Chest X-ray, AP view. Patient: 20 years old, sex M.
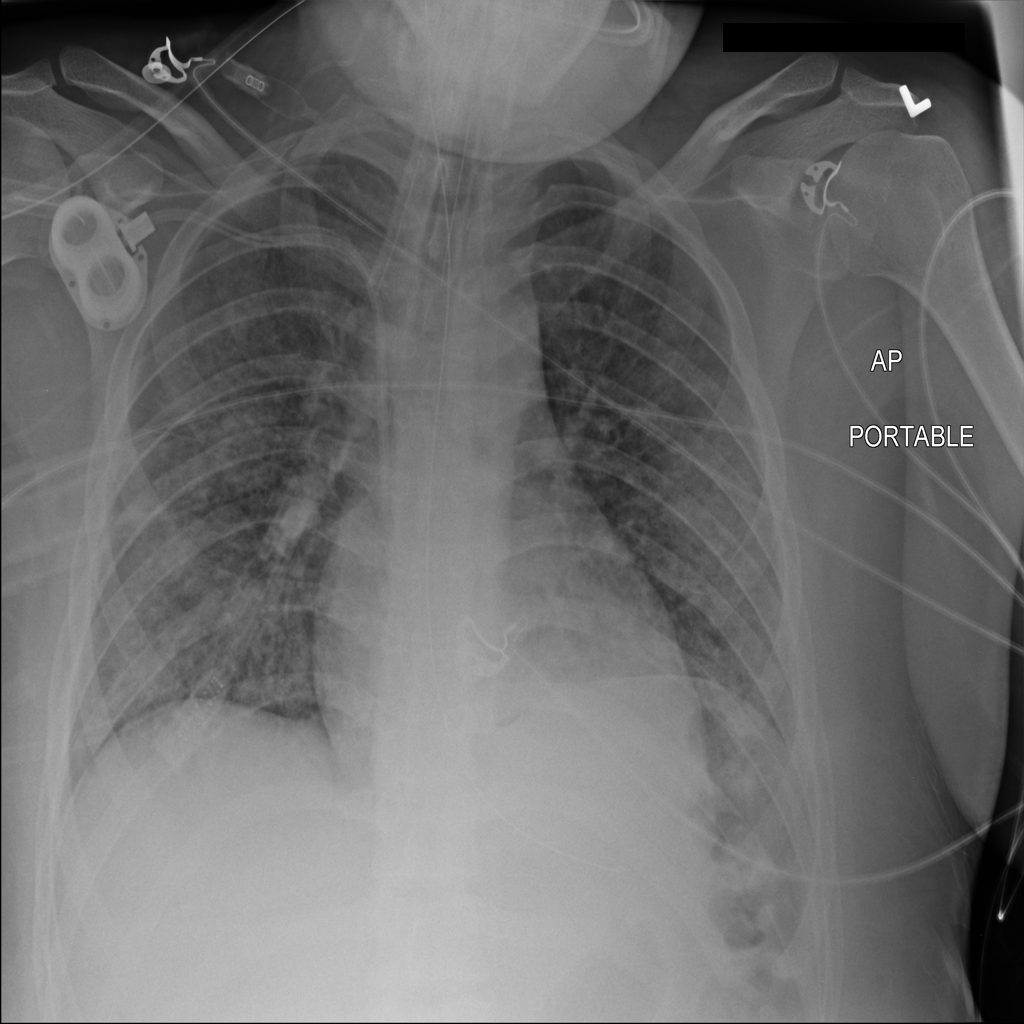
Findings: No Finding